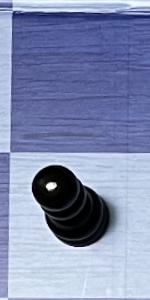
Label: Pawn_Black